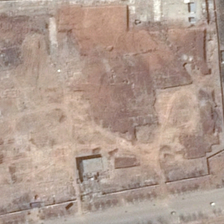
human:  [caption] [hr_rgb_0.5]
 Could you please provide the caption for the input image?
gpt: a road is near a piece of bareland .

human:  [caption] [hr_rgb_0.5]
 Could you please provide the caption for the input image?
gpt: a road is near a piece of bareland .

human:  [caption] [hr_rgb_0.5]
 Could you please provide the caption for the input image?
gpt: a road is near a piece of bareland .

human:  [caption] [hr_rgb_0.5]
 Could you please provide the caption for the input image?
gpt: a road is near a piece of bareland .

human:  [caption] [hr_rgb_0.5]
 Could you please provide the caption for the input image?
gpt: a road is near a piece of bareland .